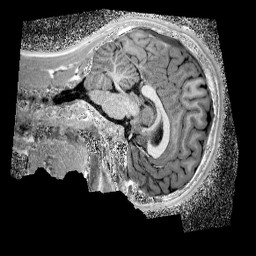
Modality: UNIT1_denoised
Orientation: sagittal
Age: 12
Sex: male
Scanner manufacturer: siemens
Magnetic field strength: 3 T
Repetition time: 4 s
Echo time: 0.00299 s